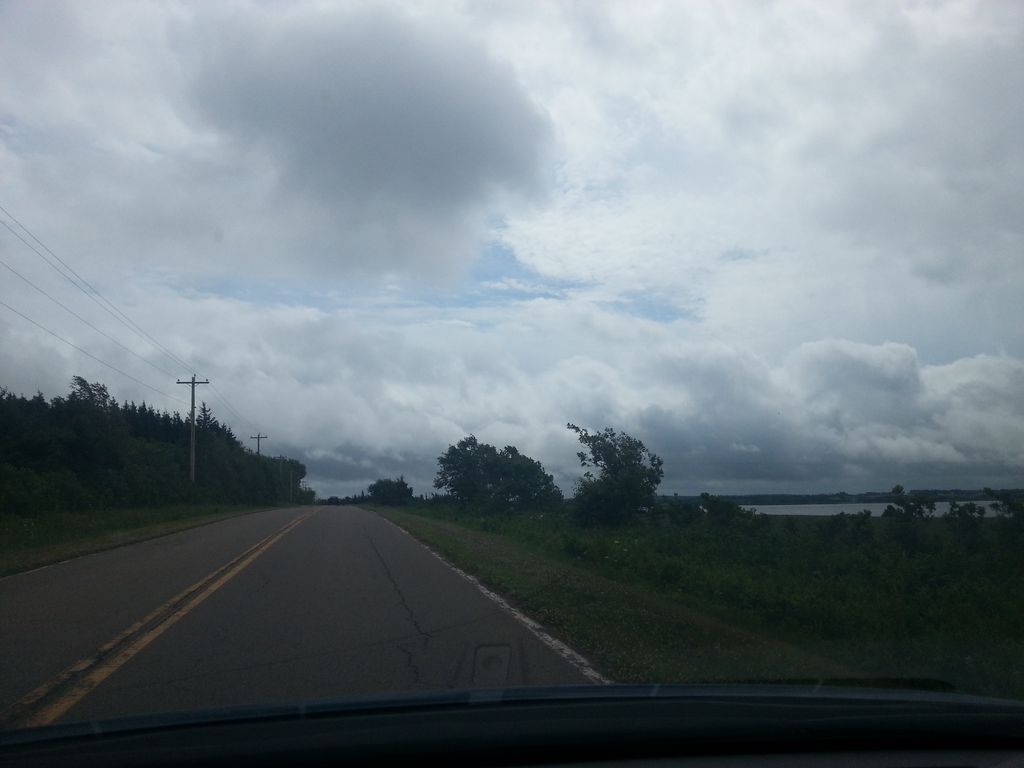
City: charlottetown